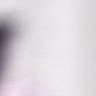
Metastatic tissue present: no